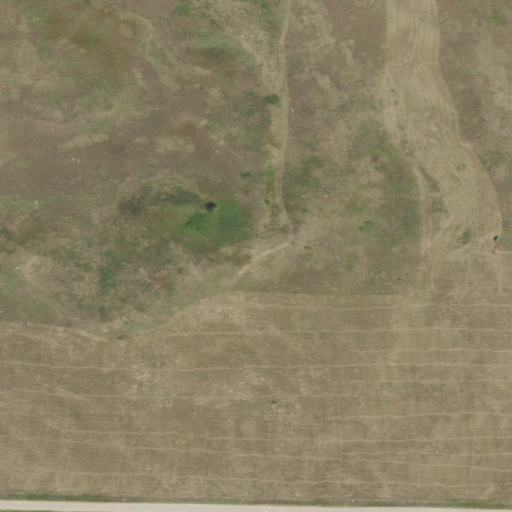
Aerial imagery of valley in Nebraska named Well Canyon containing grassland and open development